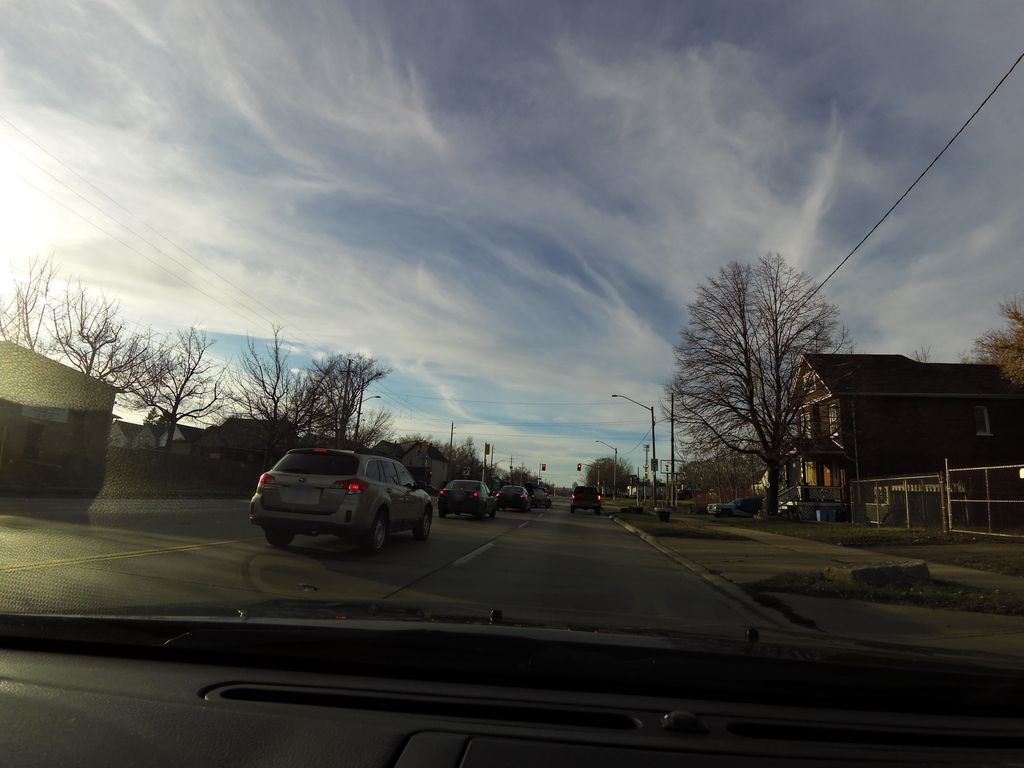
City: hamilton